高一 · 立体几何学
已知棱长为 $\sqrt{3}$ 的正方体 $\mathbf{A B C D}-\mathbf{A}_{1} \mathbf{B}_{1} \mathbf{C}_{1} \mathbf{D}_{1}$ 内部有一圆柱, 此圆柱恰好以直线 $\mathrm{AC}_{1}$ 为轴, 则该圆柱侧面积的最大值为 ( )
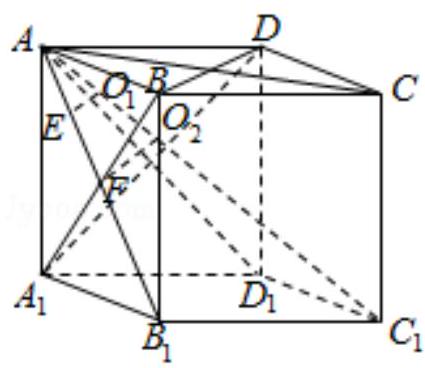
$\frac{9 \sqrt{2} \pi}{8}$
B. $\frac{9 \sqrt{2} \pi}{4}$
C. $2 \sqrt{3} \pi$
D. $3 \sqrt{2} \pi$
答案: A
解析: 【分析】

由题知, 只需考虑圆柱的底面与正方体的表面相切的情况, 即可得出结论.

【详解】

由题知, 只需"考虑圆柱的底面与正方体的表面相切的情况, 由图形的对称性可知, 圆柱的上底面必与过 $\mathrm{A}$ 点的三个面相切, 且切点分别在线段 $\mathrm{AB}_{1}, \mathrm{AC}, \mathrm{AD}_{1}$ 上, 设线段 $\mathrm{AB}_{1}$ 上的切点为 $\mathrm{E}, \mathrm{AC}_{1} \cap$面 $\mathrm{A}_{1} \mathrm{BD}=\mathrm{O}_{2}$, 圆柱上底面的圆心为 $\mathrm{O}_{1}$, 半径即为 $\mathrm{O}_{1} \mathrm{E}=\mathrm{r}$, 则 $A O_{2}=\frac{1}{3} A C_{1}=\frac{1}{3} \sqrt{\sqrt{3}^{2}+\sqrt{3}^{2}+\sqrt{3}^{2}}=1, O_{2} F=\sqrt{A F^{2}-A O_{2}{ }^{2}}=\sqrt{\left(\frac{\sqrt{6}}{2}\right)^{2}-1}=\frac{\sqrt{2}}{2}$, 由 $\mathrm{O}_{1} \mathrm{E} / / \mathrm{O}_{2} \mathrm{~F}$知 $\frac{O_{1} E}{O F_{2}}=\frac{A O_{1}}{A C_{1}} \Rightarrow A O_{1}=\sqrt{2} O_{1} E=\sqrt{2} \mathrm{r}$, 则圆柱的高为 $3-2 A O_{1}=3-2 \sqrt{2} r$, $S_{\text {侧 }}=2 \pi r(3-2 \sqrt{2} r)=4 \sqrt{2} \pi r\left(\frac{3 \sqrt{2}}{4}-r\right) \leq 4 \sqrt{2} \pi\left(\frac{r+\frac{3 \sqrt{2}}{4}-r}{2}\right)^{2}=\frac{9 \sqrt{2} \pi}{8}$ 当且仅当 $\mathrm{r}=\frac{3 \sqrt{2}}{8}$ 取
等号.

故选 A.

【点睛】

本题考查求圆柱侧面积的最大值, 考查正方体与圆柱的内切问题, 考查学生空间想象与分析解决问题的能力，属于中档题.